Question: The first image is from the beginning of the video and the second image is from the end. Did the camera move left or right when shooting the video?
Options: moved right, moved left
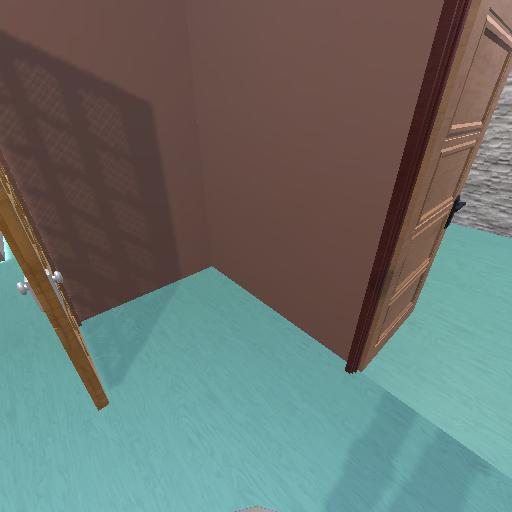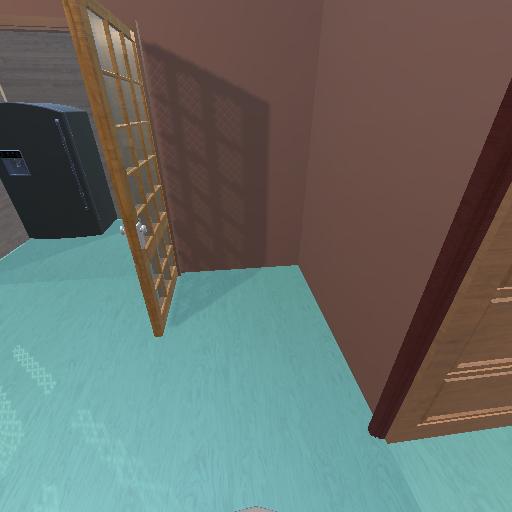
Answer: moved right